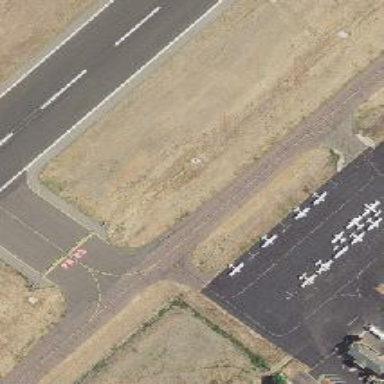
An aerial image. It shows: View of taxiway at the airport.